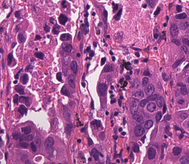
Tumor epithelial tissue: yes
Tumor-associated stroma tissue: yes
Normal tissue: no